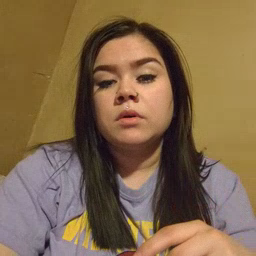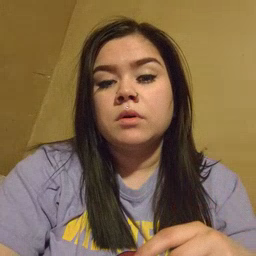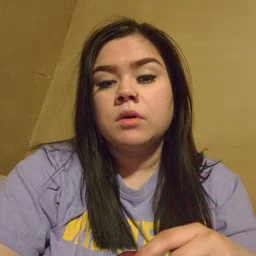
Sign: see